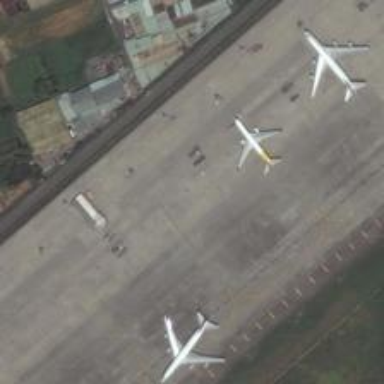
There are several planes parked on the wide runway of the airport, and some containers were scattered beside the planes .